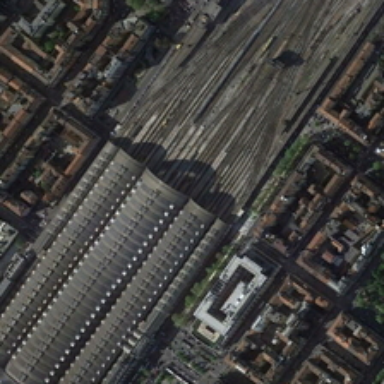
A house built of grey roof was built on the wharf .